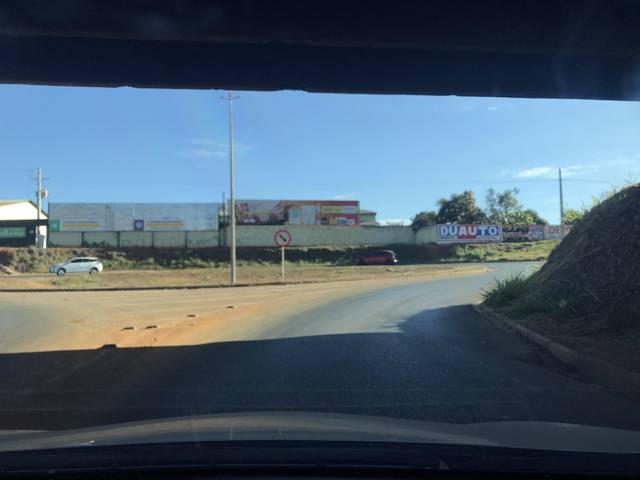
Region: Brazil
Coordinates: -15.682, -47.837